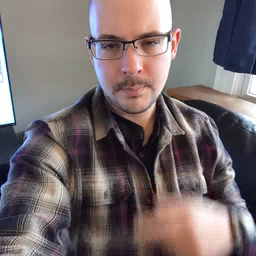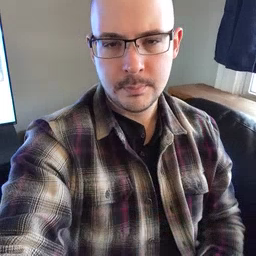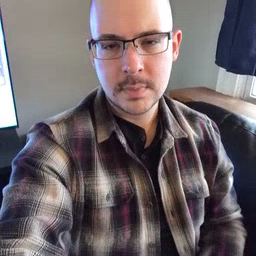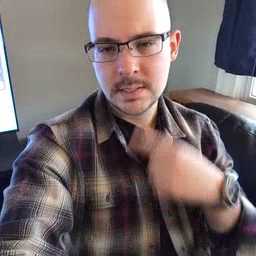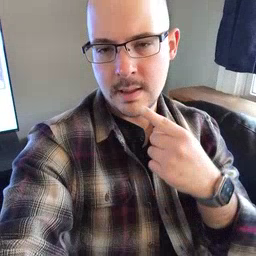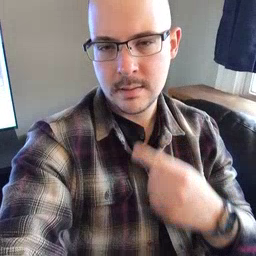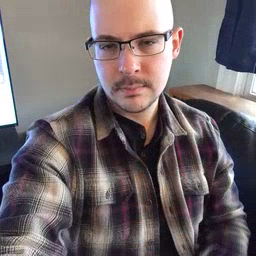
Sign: say